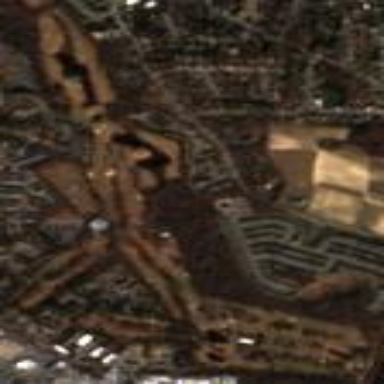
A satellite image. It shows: Golf course surrounded by greenery.